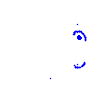
Particle: kaon